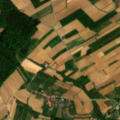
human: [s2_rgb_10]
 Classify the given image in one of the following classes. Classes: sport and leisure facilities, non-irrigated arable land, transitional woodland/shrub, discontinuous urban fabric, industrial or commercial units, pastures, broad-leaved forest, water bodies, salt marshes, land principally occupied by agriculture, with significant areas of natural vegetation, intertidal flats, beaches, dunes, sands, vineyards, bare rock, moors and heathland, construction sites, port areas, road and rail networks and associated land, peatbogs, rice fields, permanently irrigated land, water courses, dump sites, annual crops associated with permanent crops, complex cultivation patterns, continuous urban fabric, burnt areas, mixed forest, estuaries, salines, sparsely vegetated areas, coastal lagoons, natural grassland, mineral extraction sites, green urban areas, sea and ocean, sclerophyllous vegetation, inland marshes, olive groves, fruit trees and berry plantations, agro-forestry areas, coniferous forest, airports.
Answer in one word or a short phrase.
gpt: discontinuous urban fabric, non-irrigated arable land, land principally occupied by agriculture, with significant areas of natural vegetation, broad-leaved forest